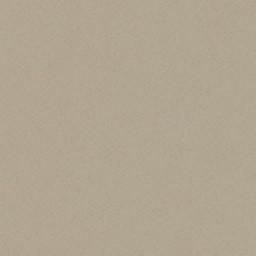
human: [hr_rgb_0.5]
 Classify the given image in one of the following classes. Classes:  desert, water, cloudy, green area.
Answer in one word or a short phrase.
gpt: desert